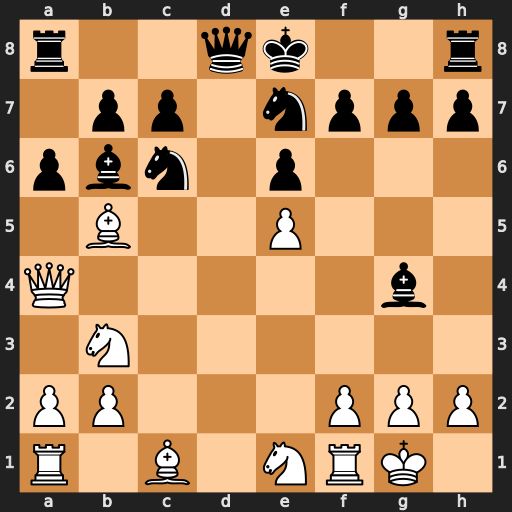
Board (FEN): r2qk2r/1pp1nppp/pbn1p3/1B2P3/Q5b1/1N6/PP3PPP/R1B1NRK1
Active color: w
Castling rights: kq
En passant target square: -
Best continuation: Bxc6+ Nxc6 Qxg4